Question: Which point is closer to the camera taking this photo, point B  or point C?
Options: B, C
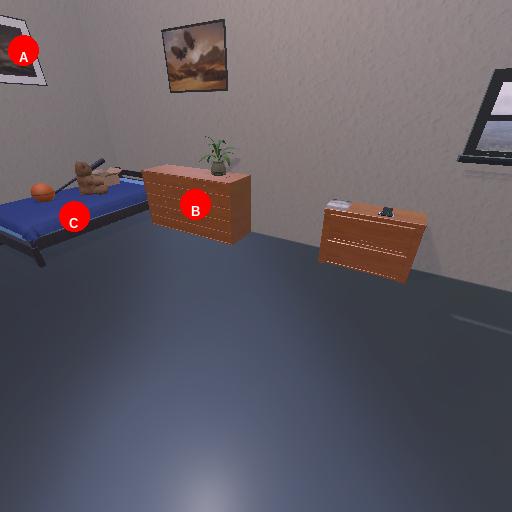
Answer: B